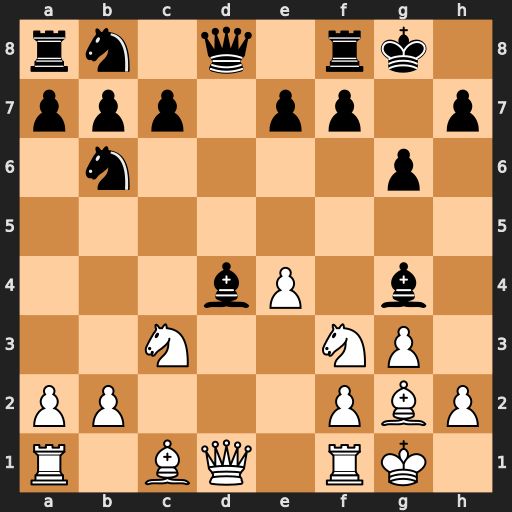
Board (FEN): rn1q1rk1/ppp1pp1p/1n4p1/8/3bP1b1/2N2NP1/PP3PBP/R1BQ1RK1
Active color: w
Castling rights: -
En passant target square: -
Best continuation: Qxd4 Qxd4 Nxd4